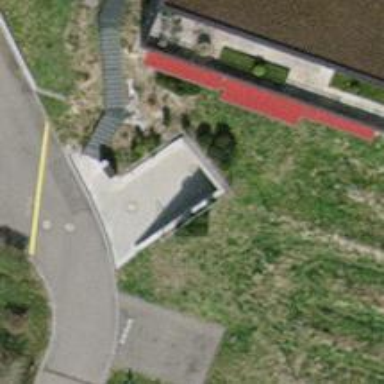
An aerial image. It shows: Parking entrance.